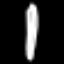
Label: pencil